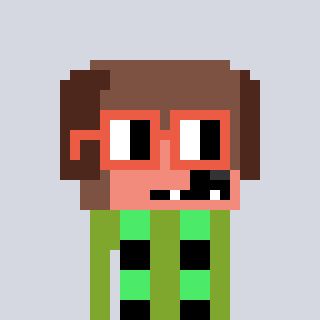
a pixel art character with square orange glasses, a dog-shaped head and a slimegreen-colored body on a cool background